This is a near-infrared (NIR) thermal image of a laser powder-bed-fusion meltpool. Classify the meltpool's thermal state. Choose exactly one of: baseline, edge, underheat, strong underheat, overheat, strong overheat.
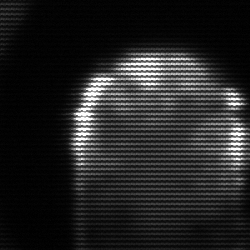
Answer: baseline